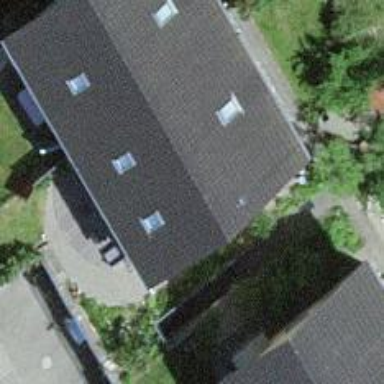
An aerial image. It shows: Simple house.